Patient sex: M
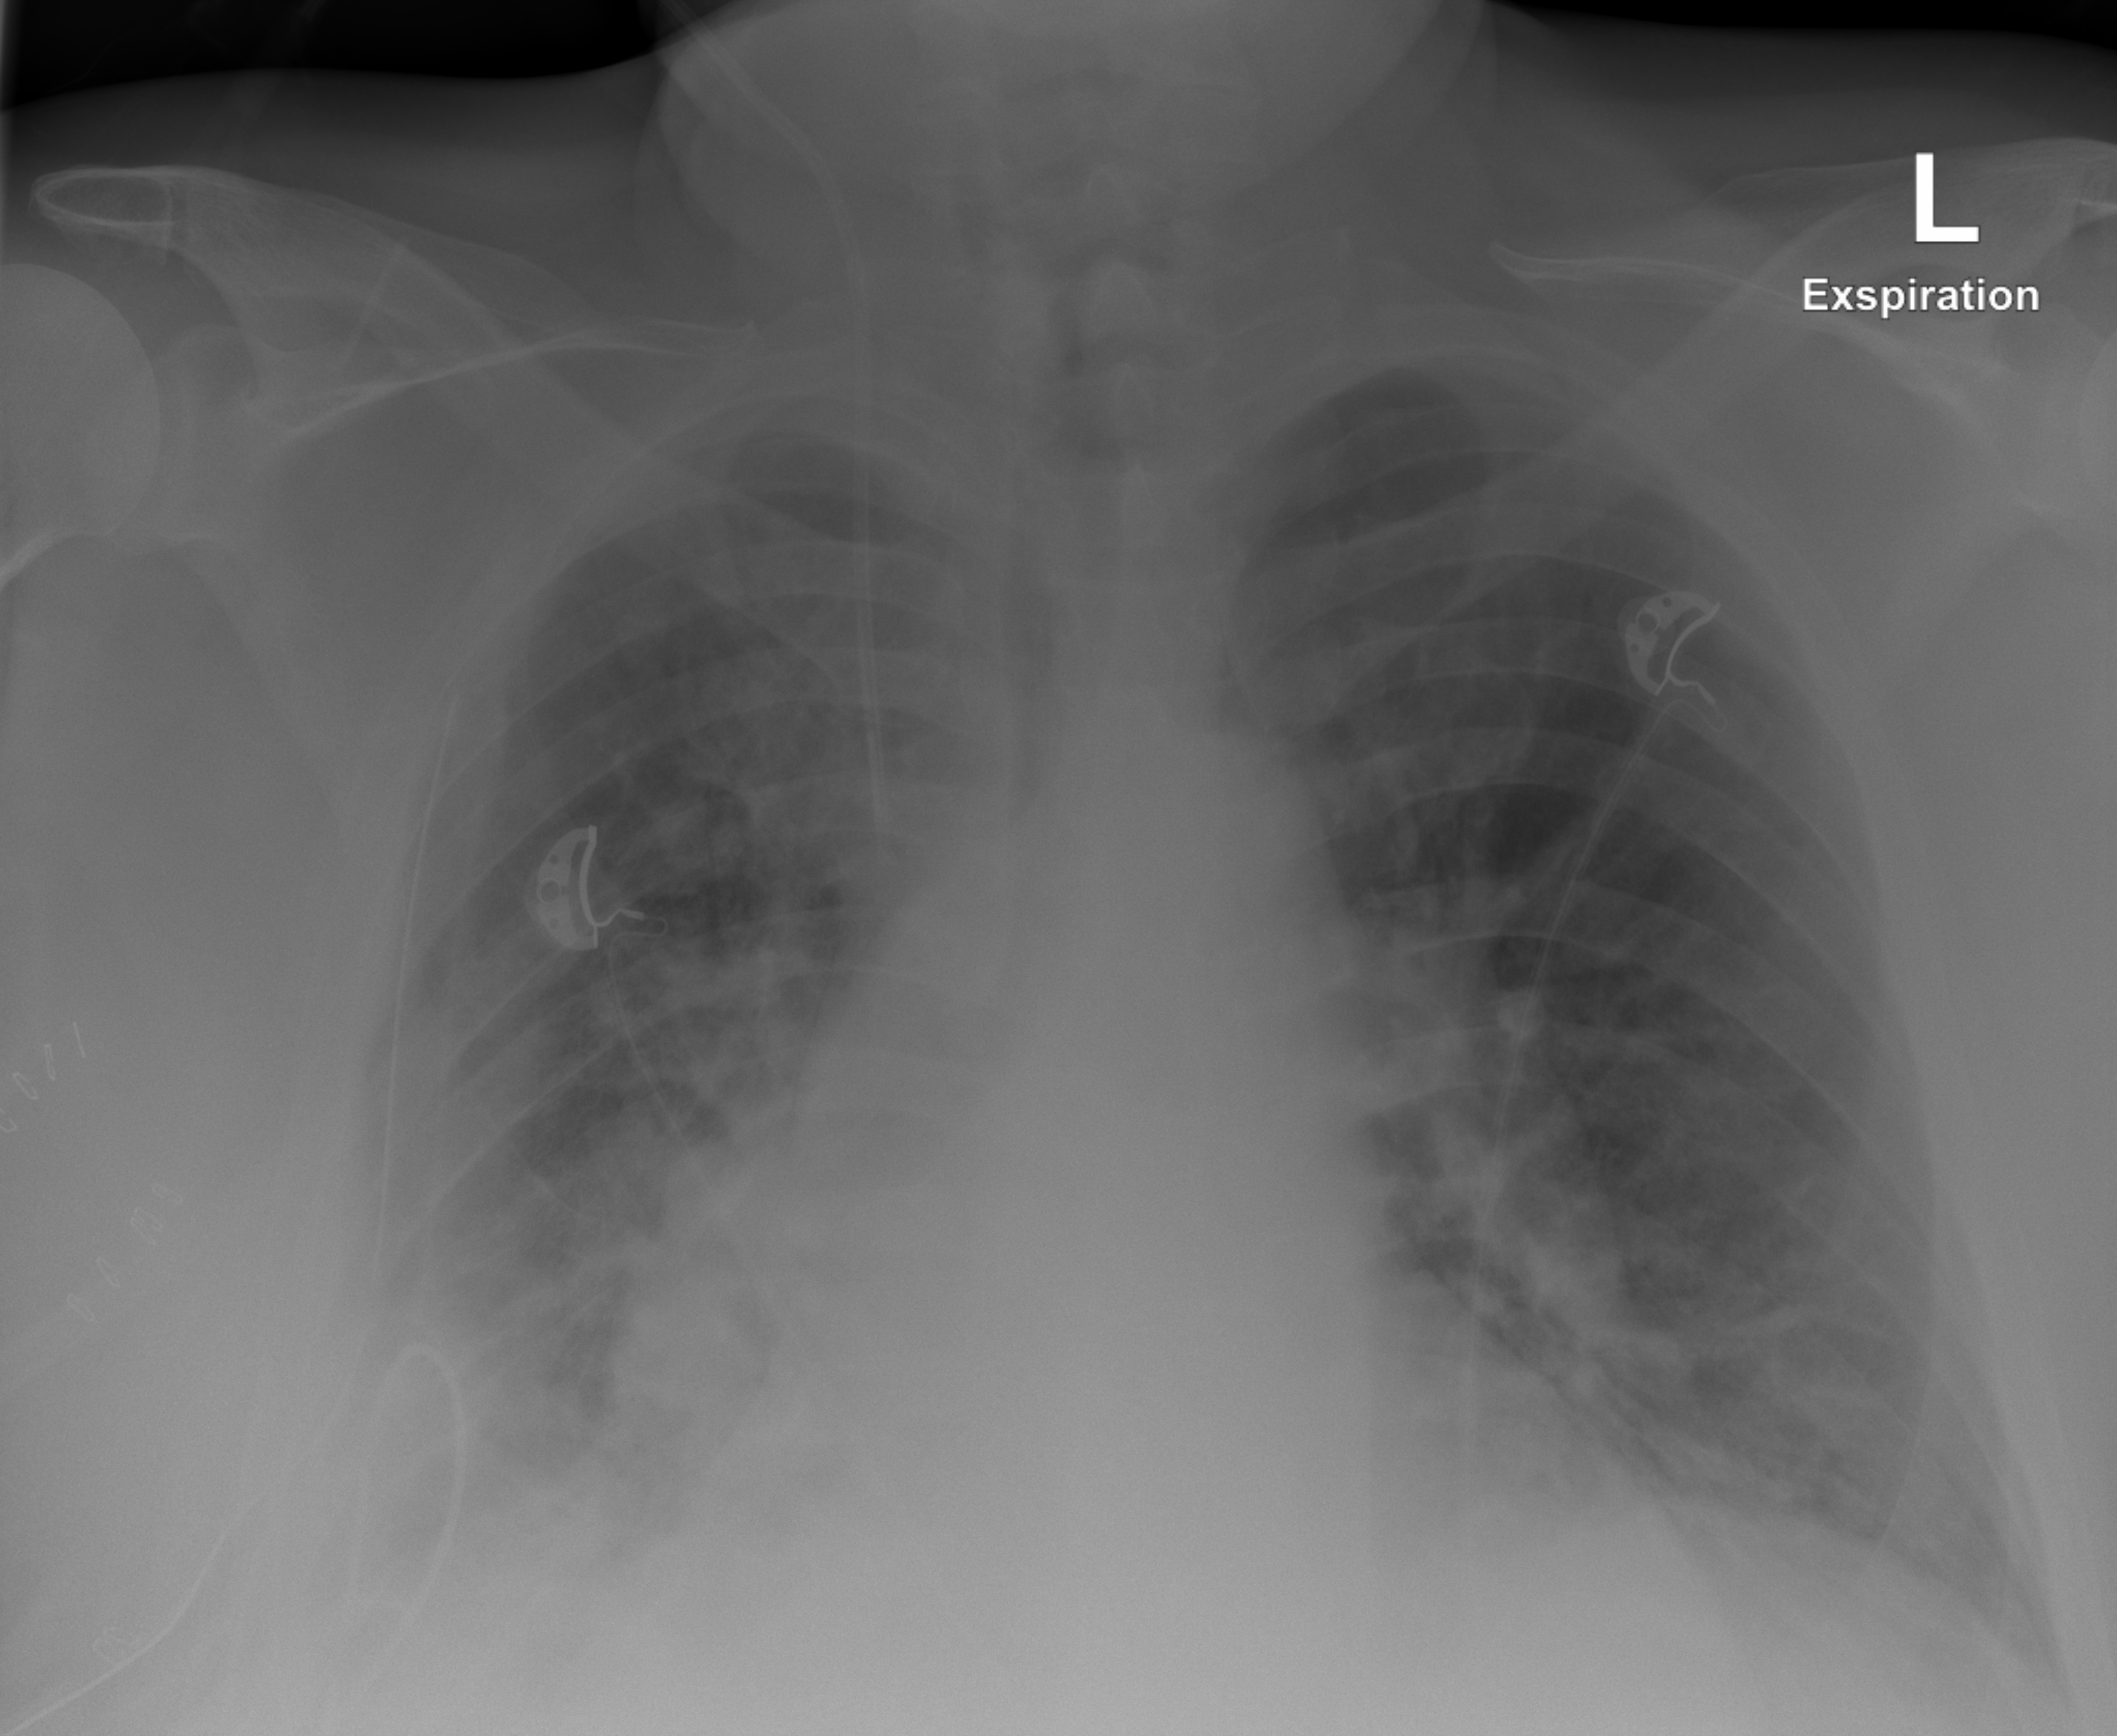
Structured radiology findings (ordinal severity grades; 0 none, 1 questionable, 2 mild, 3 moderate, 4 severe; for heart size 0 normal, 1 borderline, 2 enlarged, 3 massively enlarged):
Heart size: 2
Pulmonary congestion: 0
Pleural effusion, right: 3
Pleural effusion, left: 0
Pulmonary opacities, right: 3
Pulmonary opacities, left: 0
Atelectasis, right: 3
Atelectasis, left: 2